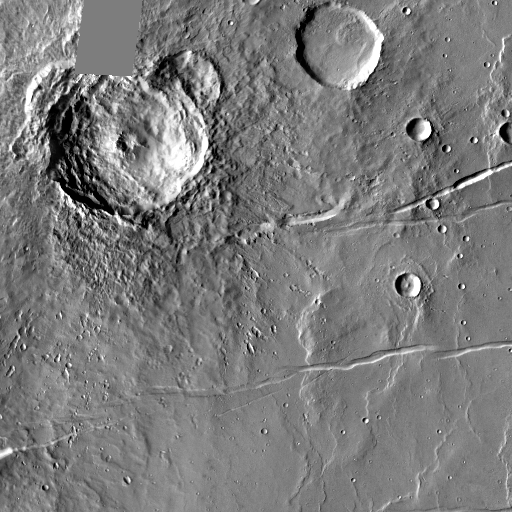
Crater classes present: Background, Other, Layered, Buried, Secondary